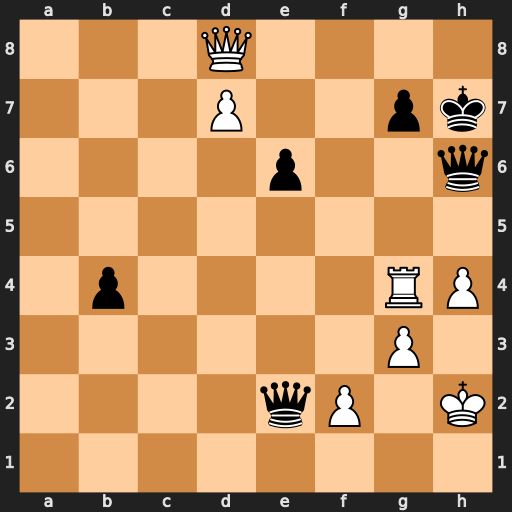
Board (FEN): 3Q4/3P2pk/4p2q/8/1p4RP/6P1/4qP1K/8
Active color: w
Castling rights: -
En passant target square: -
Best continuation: Qf8 Qxg4 d8=Q